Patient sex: M
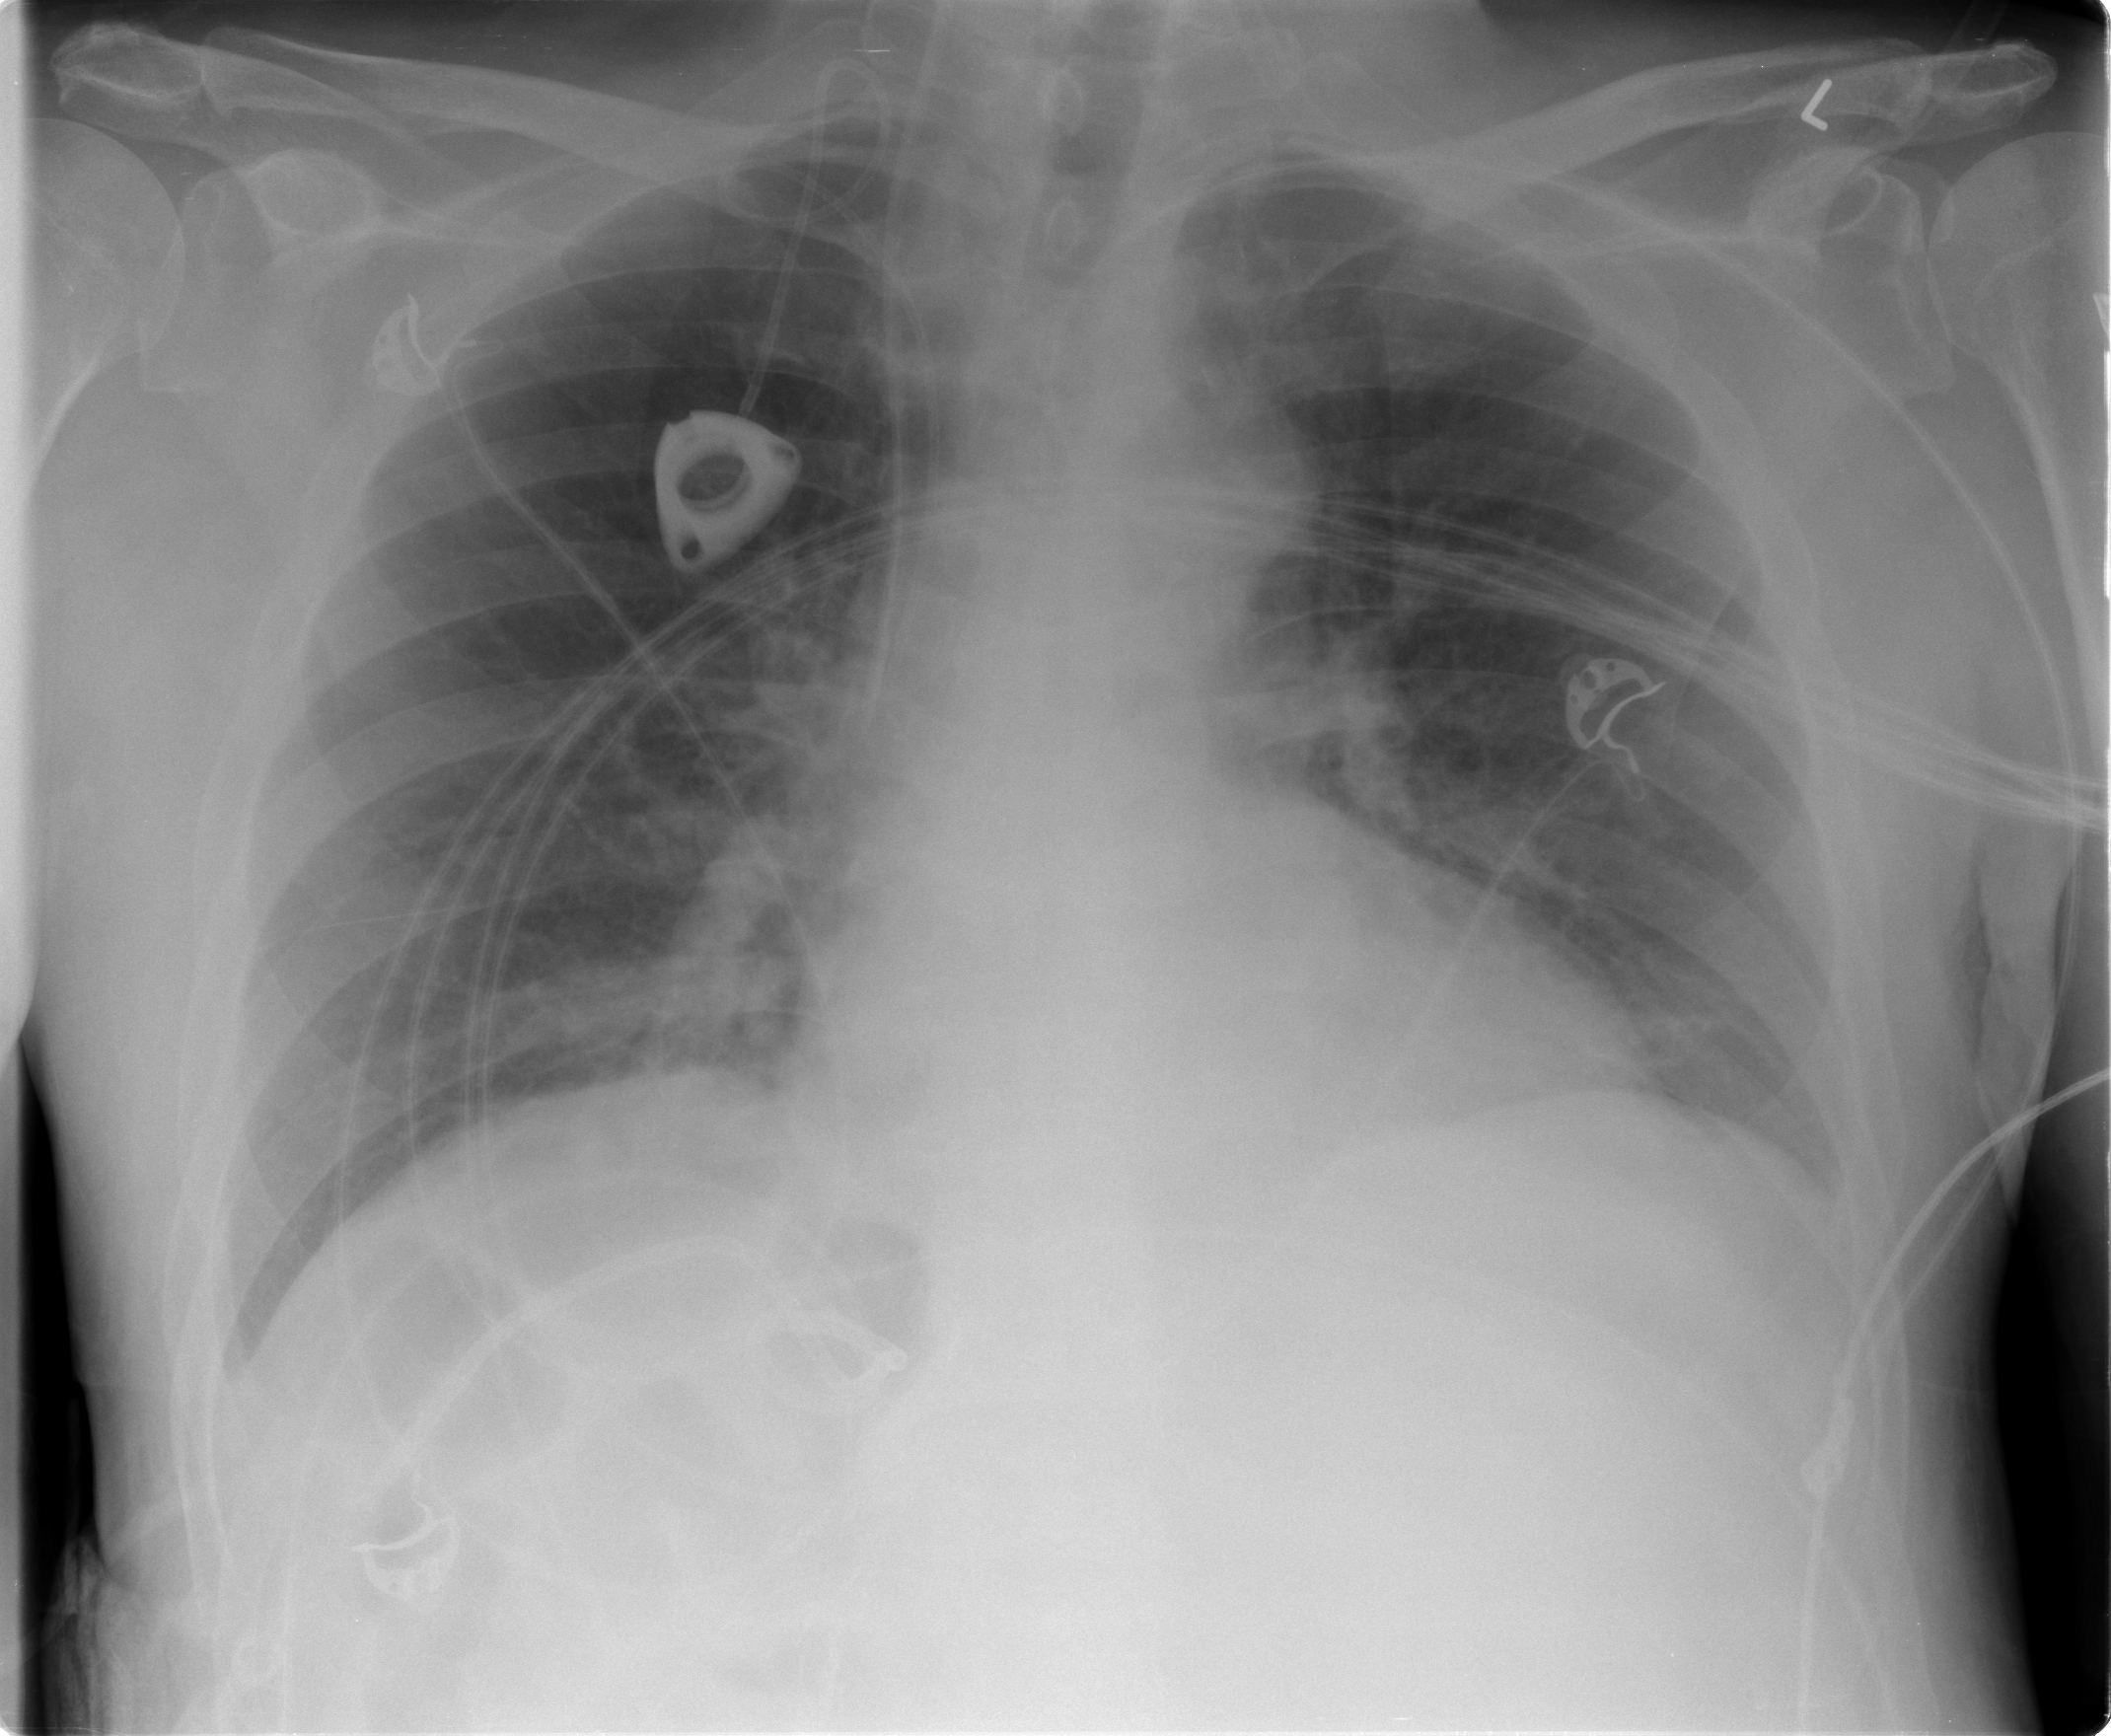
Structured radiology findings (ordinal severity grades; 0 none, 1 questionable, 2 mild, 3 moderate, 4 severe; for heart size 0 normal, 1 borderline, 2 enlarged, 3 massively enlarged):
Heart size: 1
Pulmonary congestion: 0
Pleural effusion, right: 0
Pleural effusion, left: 0
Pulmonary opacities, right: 0
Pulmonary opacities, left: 0
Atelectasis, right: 2
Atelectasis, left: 1